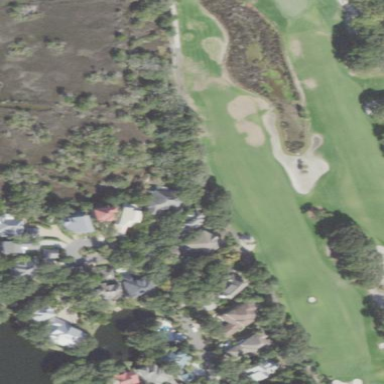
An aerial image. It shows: Golf course.